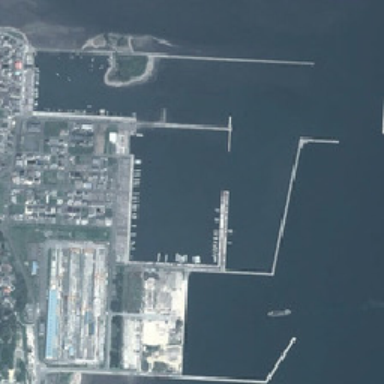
Many buildings are near the harbor with many boats .